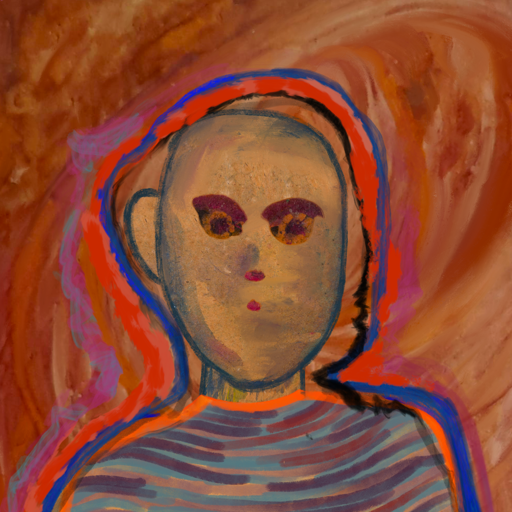
Background: Pious_Lady, Head And Neck Front: In_The_Sun, Face Front: Doll, Bust: Experience, Hair Front: Experience, Head Accessory: Blank, Second Necklace: Blank, Necklace: Blank, Baby: Blank